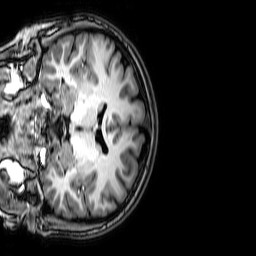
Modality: T1w
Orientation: coronal
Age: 21
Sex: female